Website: apple
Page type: billing-address
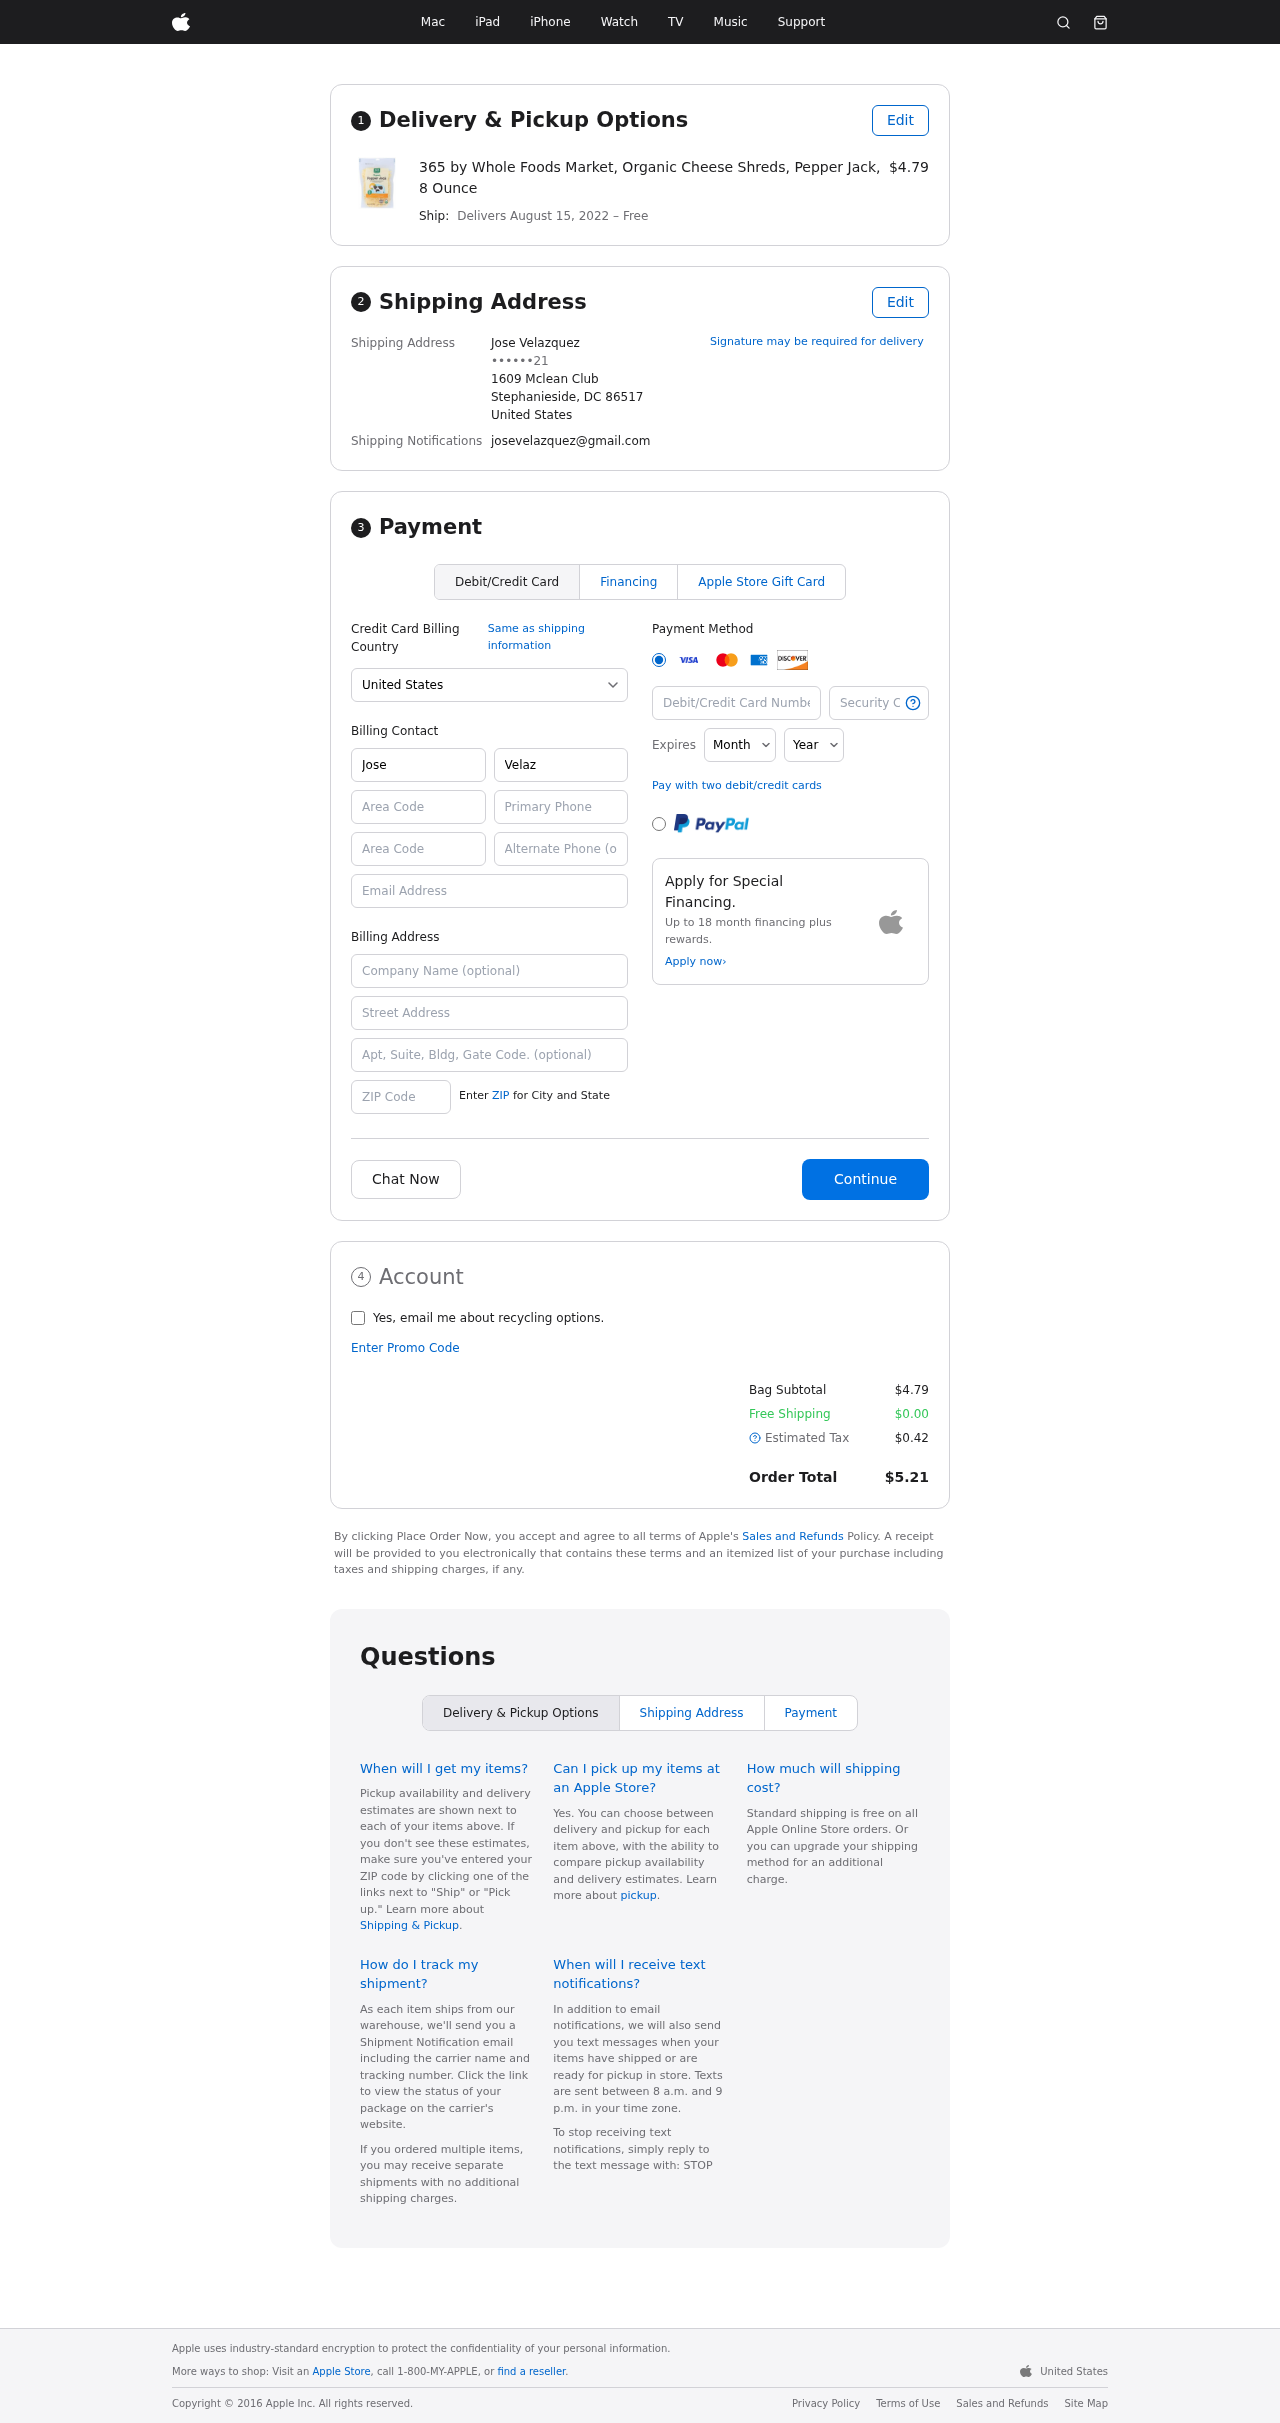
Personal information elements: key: PII_CARD_CVV
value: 449
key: PII_CARD_EXPIRY_MONTH
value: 01
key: PII_CARD_EXPIRY_YEAR
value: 27
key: PII_CARD_NUMBER
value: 4561 0653 7800 0976
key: PII_CITY_STATE_ZIP
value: Stephanieside, DC 86517
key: PII_COUNTRY
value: United States
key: PII_EMAIL
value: josevelazquez@gmail.com
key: PII_FULLNAME
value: Jose Velazquez
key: PII_STREET
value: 1609 Mclean Club
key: PII_PHONE_MASKED
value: ••••••21
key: PII_BILLING_FIRSTNAME
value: Jose
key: PII_BILLING_LASTNAME
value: Velazquez
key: PII_BILLING_PHONE_AREA
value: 450
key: PII_BILLING_PHONE
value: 4502099721
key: PII_BILLING_PHONE_ALT_AREA
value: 997
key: PII_BILLING_PHONE_ALT
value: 9973184532
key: PII_BILLING_EMAIL
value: josevelazquez@gmail.com
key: PII_BILLING_COMPANY
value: Stevenson-Martinez
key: PII_BILLING_STREET
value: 1609 Mclean Club
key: PII_BILLING_STREET2
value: Apt. 745
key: PII_BILLING_POSTCODE
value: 86517
Product elements: key: PRODUCT1_NAME
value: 365 by Whole Foods Market, Organic Cheese Shreds, Pepper Jack, 8 Ounce
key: PRODUCT1_PRICE
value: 4.79
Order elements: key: ORDER_DELIVERY_DATE
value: August 15, 2022
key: ORDER_SUBTOTAL
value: $4.79
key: ORDER_SHIPPING_COST
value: $0.00
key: ORDER_TAX
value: $0.42
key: ORDER_TOTAL
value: $5.21